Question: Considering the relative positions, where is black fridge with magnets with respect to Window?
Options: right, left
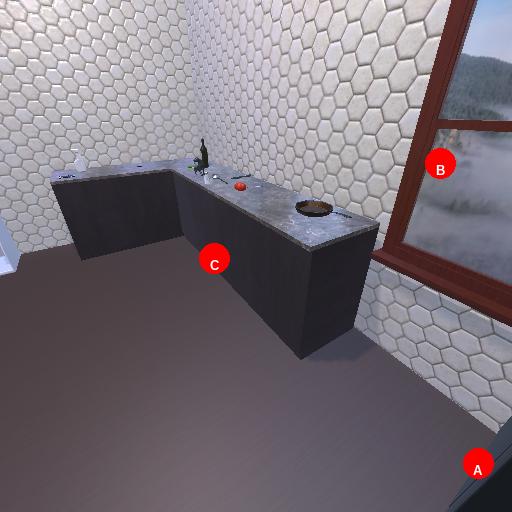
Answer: right